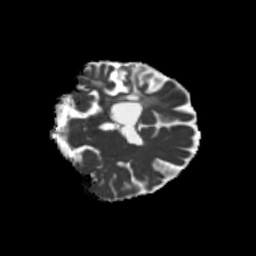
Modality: MD
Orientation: coronal
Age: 69
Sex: female
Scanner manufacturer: siemens
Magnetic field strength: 3 T
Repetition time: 5.25 s
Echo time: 0.08 s